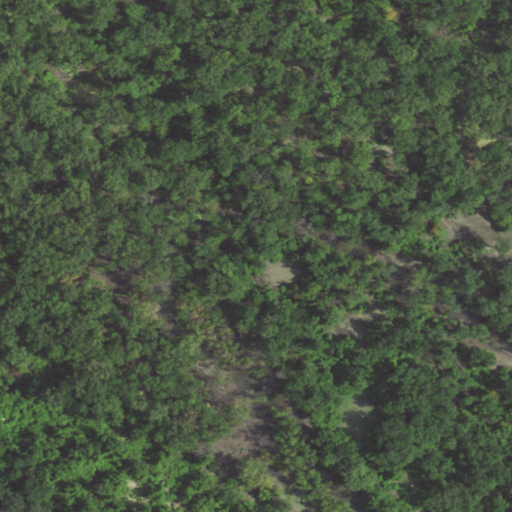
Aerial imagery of island in Illinois named Denmark Island containing only woody wetlands